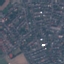
Land use / land cover: Residential